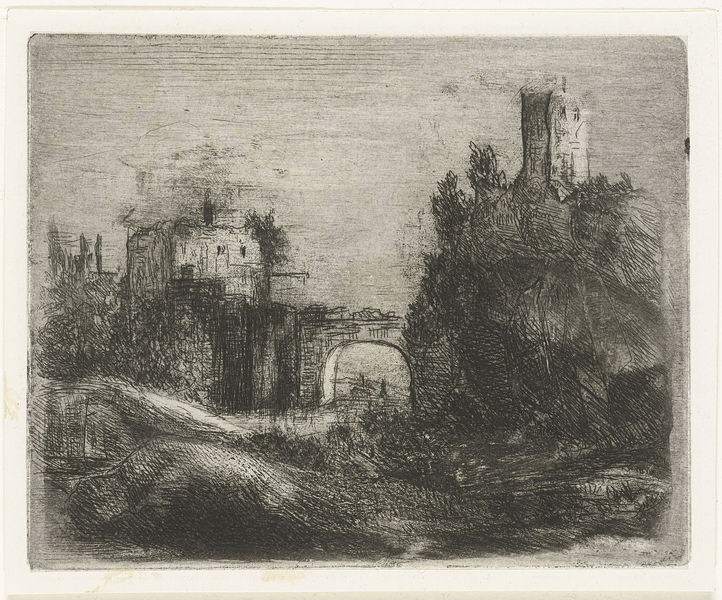
Titel: Zuidelijk landschap met poort en toren op rots
Künstler: Willem Matthias Jan van Dielen
Standort: Amsterdam
Institution: Rijksmuseum
Schlagwörter: sombre, arbre, ciel, fenêtre, dessin, arbres, rocher, pont, tour, ruine, désert, mine de plomb, châteua